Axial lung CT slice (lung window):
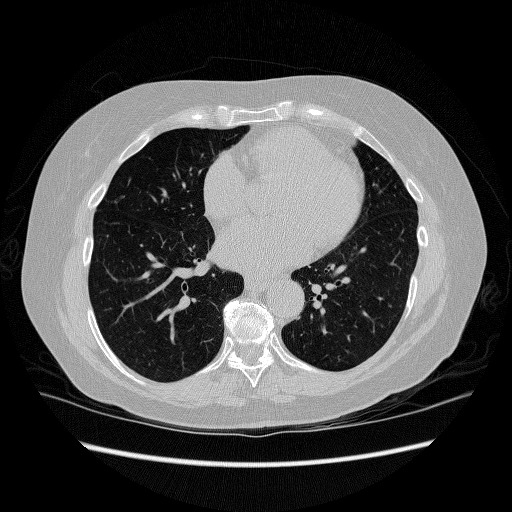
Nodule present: no